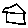
Label: house